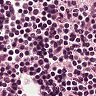
Metastatic tissue present: no